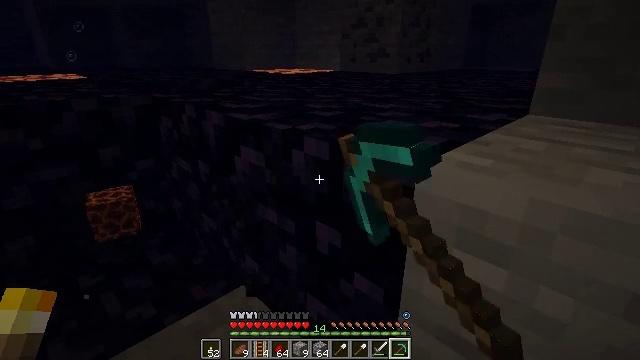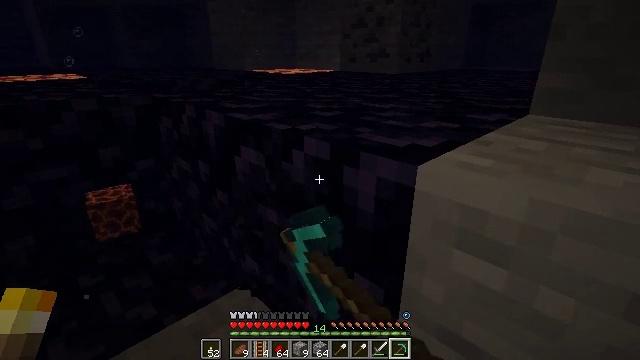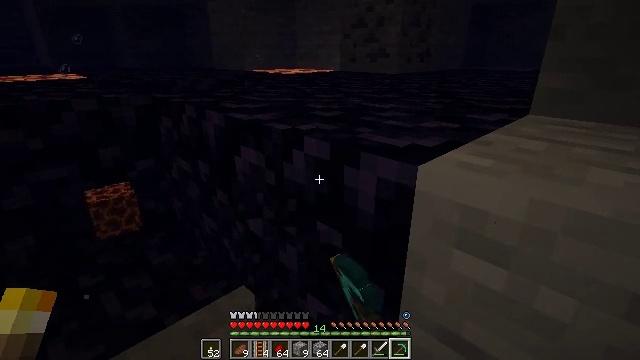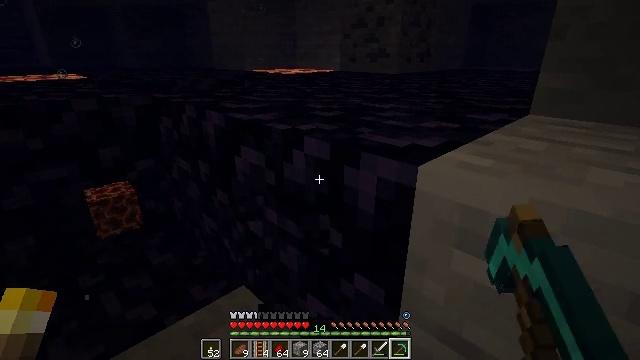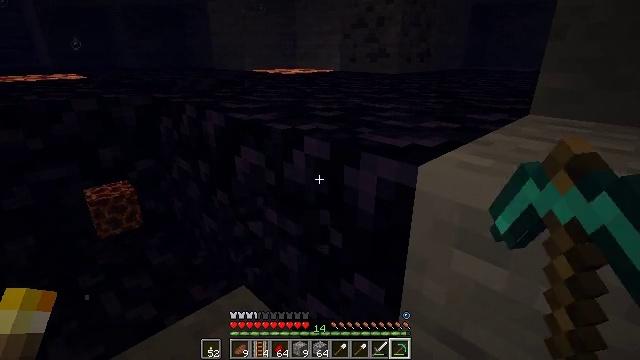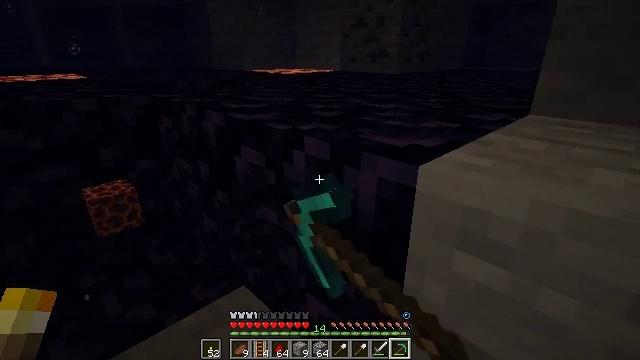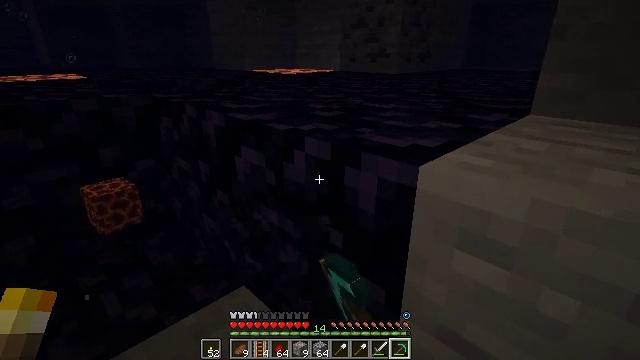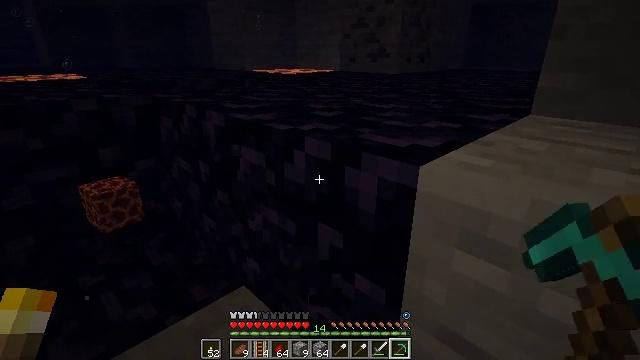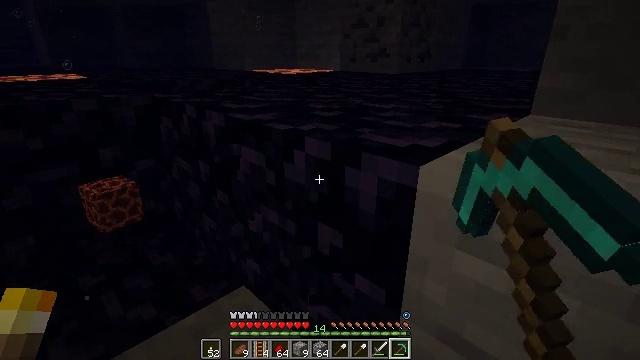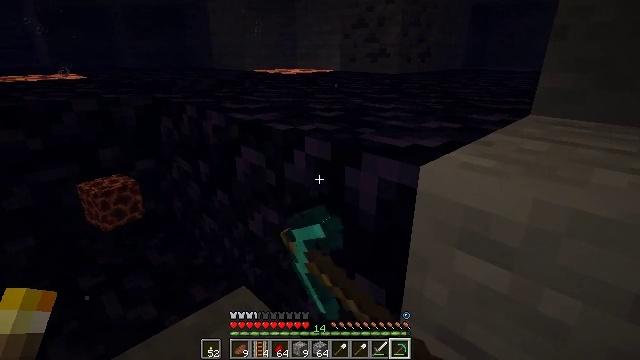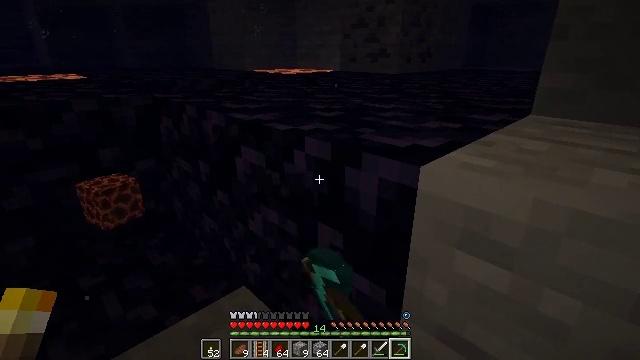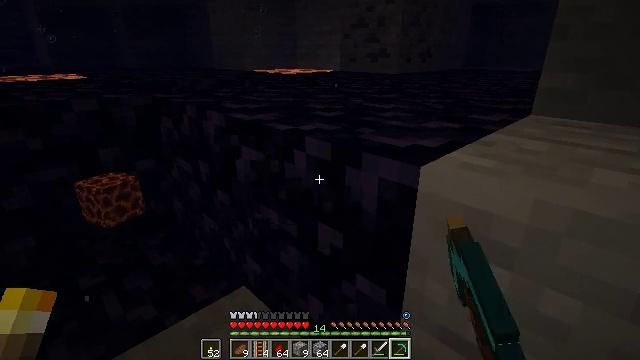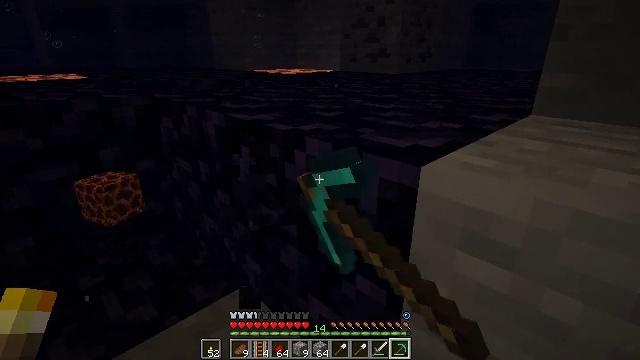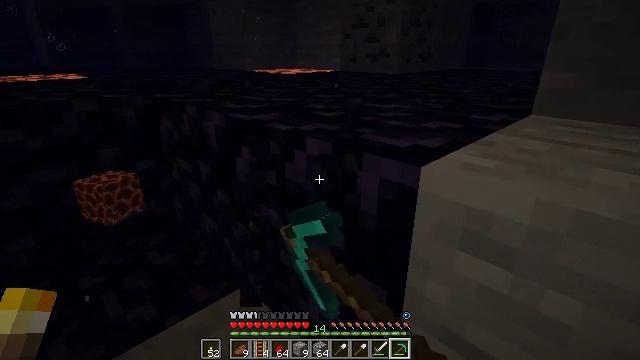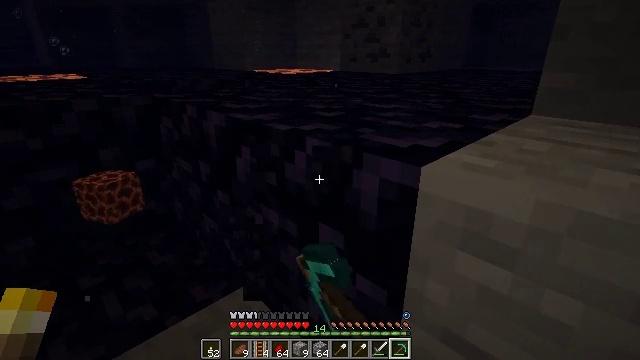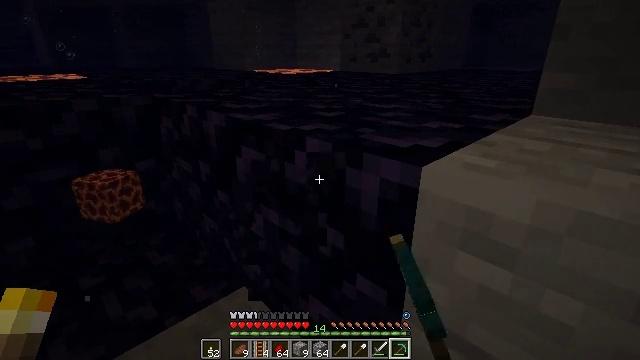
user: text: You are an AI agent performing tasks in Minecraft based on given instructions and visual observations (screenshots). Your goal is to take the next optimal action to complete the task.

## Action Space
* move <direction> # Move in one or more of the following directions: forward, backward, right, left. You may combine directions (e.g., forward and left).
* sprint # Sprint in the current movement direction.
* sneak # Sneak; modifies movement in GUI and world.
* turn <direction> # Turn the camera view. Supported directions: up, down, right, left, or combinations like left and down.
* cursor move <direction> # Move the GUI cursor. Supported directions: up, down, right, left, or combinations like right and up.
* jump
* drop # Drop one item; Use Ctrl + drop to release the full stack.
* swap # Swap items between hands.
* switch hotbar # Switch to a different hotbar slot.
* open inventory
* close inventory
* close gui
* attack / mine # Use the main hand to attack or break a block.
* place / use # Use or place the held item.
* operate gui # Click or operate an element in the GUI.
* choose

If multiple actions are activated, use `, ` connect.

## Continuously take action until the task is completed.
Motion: motion action
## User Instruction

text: Drop a spruce button.
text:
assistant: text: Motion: move forward and move left, sneak, attack / mine
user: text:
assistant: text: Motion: move forward and move left, sneak, attack / mine
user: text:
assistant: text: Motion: move forward and move left, sneak, attack / mine
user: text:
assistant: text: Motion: move forward and move left, sneak, attack / mine
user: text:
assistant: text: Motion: move forward and move left, sneak, attack / mine
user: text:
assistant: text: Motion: move forward and move left, sneak, attack / mine
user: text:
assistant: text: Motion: move forward and move left, sneak, attack / mine
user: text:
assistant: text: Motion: move forward and move left, sneak, attack / mine
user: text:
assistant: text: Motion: move forward and move left, sneak, attack / mine
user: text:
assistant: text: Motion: move forward and move left, sneak, attack / mine
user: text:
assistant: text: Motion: move forward and move left, sneak, attack / mine
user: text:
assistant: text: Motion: move forward and move left, sneak, attack / mine
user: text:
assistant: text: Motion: move forward and move left, sneak, attack / mine
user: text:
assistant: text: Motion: move forward and move left, sneak, attack / mine
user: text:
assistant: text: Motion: move forward and move left, sneak, attack / mine
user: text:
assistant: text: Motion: move forward and move left, sneak, attack / mine
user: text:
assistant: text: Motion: move forward and move left, sneak, attack / mine
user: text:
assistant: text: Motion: move forward and move left, sneak, attack / mine
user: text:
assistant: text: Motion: move forward and move left, sneak, attack / mine
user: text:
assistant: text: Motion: move forward and move left, sneak, attack / mine
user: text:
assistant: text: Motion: move forward and move left, sneak, attack / mine
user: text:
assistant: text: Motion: move forward and move left, sneak, attack / mine
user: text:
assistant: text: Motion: move forward and move left, sneak, attack / mine
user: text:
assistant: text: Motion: move forward and move left, sneak, attack / mine
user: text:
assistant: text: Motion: move forward and move left, sneak, attack / mine
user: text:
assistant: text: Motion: move forward and move left, sneak, attack / mine
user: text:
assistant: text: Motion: move forward and move left, sneak, attack / mine
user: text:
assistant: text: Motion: move forward and move left, sneak, attack / mine
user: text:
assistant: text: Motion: move forward and move left, sneak, attack / mine
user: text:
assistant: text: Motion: move forward and move left, sneak, attack / mine